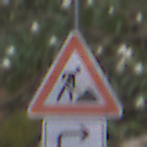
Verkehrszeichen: Arbeitsstelle
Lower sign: RichtungsangabeDurchPfeile5
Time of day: MorningAfternoon
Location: Outdoor (Nature)
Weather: PartlyCloudy
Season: NotSpecified
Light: Natural